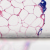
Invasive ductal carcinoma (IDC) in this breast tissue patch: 0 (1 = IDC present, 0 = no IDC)